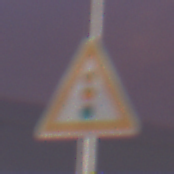
Verkehrszeichen: Lichtzeichenanlage
Umgebung: Outdoor, Urban
Tageszeit: SunriseSunset
Wetter: PartlyCloudy
Licht: Artificial
Jahreszeit: NotSpecified
Kontrast: HighContrast